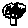
Label: tree